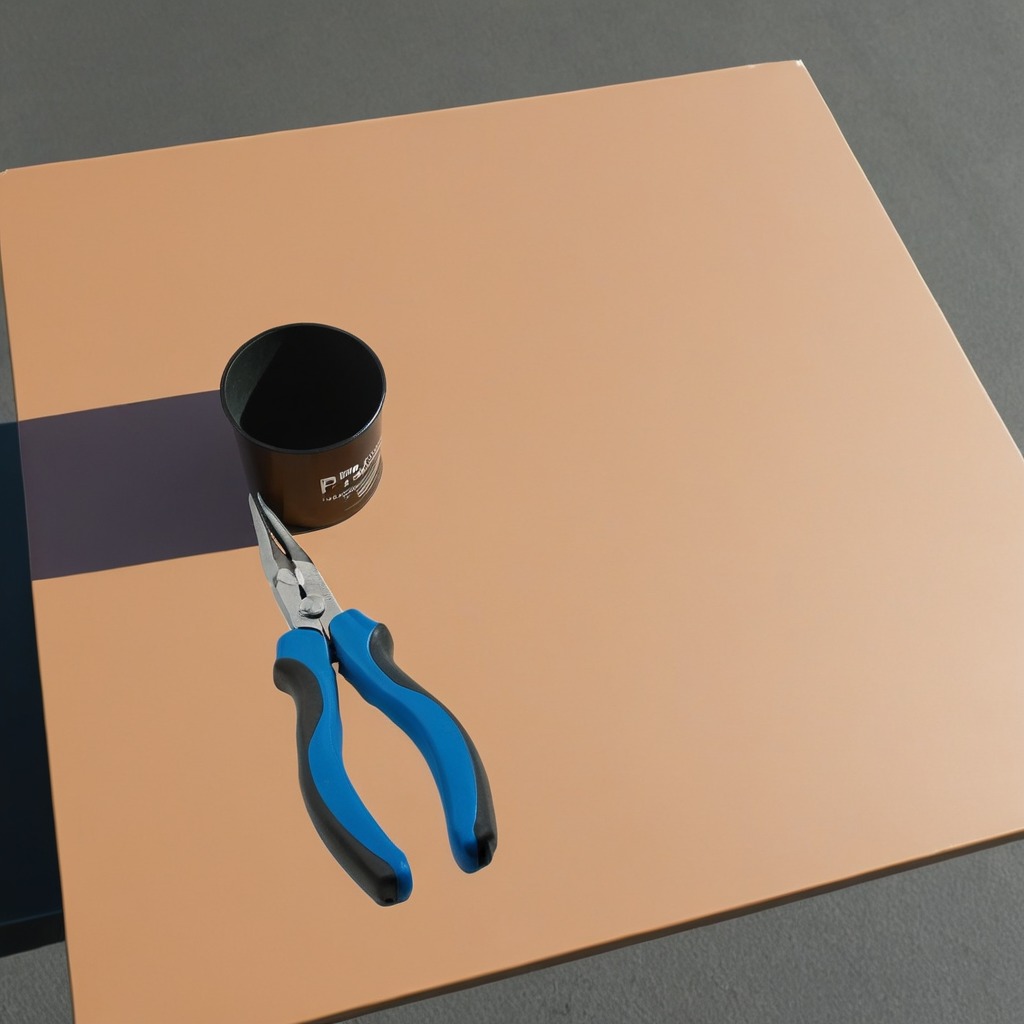
A plier is lying on the textured surface of the utility table.